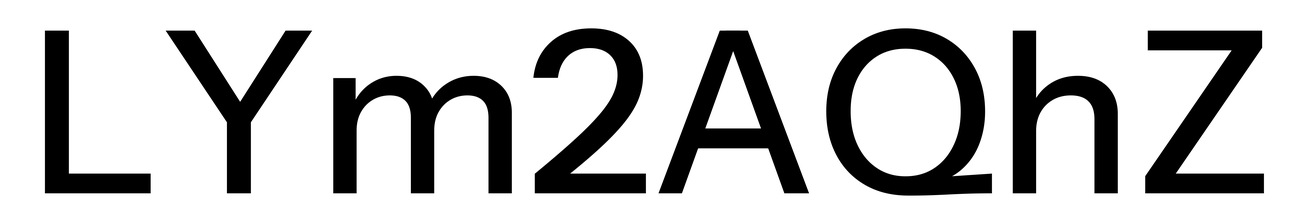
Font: InstrumentSans_Medium